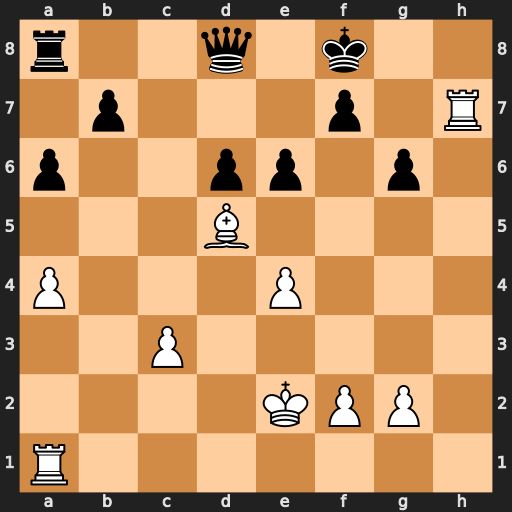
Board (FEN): r2q1k2/1p3p1R/p2pp1p1/3B4/P3P3/2P5/4KPP1/R7
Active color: w
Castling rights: -
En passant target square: -
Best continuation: Rh8+ Ke7 Rxd8